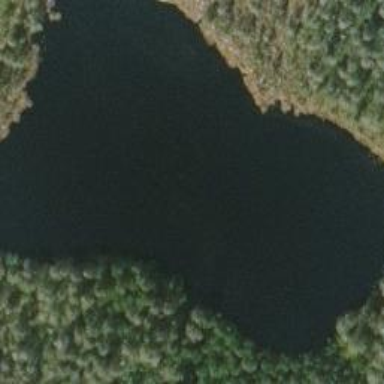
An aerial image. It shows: Lake with natural water.